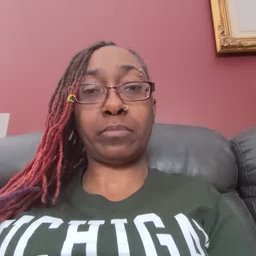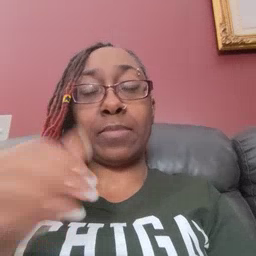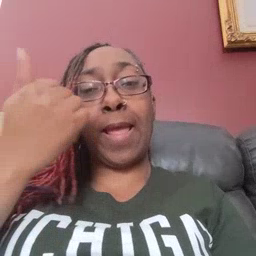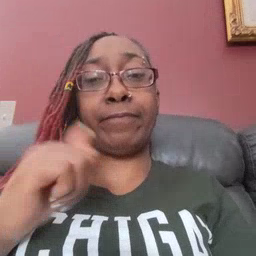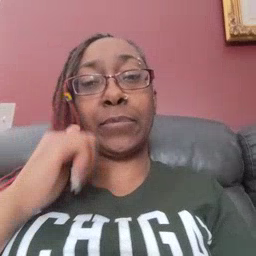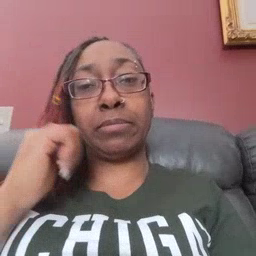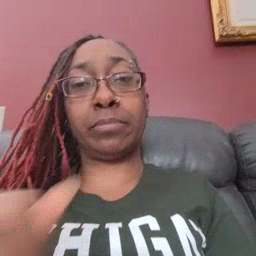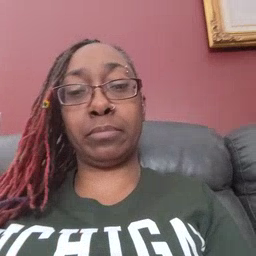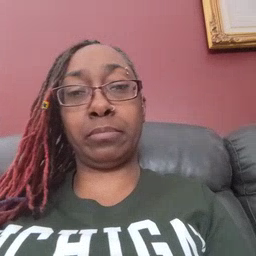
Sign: every